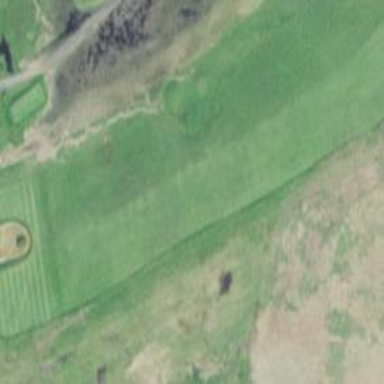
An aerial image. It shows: Rough grassy area used for golf.